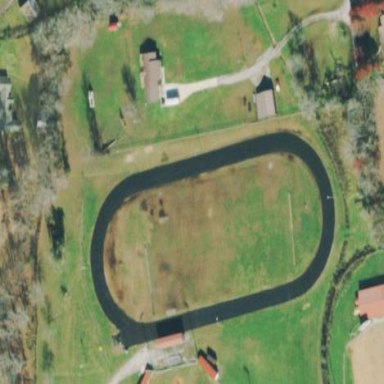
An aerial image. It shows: Track on asphalt surface for leisure land.